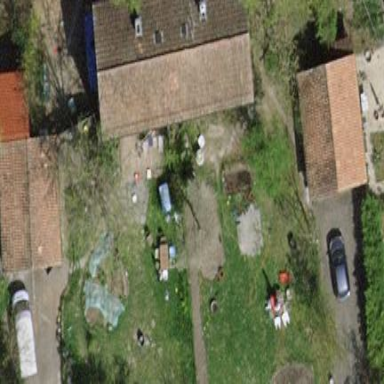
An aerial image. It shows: Garden enclosed by fence.